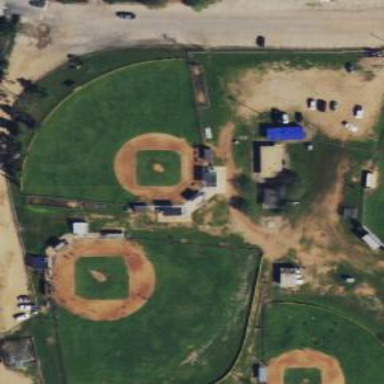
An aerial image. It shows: Baseball pitch for leisure and sports activities.